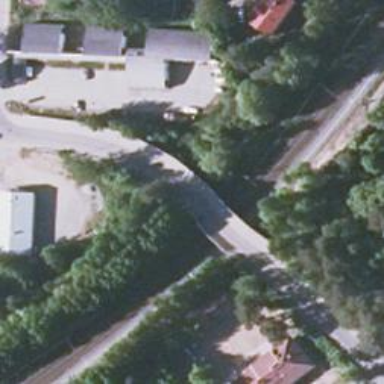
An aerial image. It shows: Bridge over cycleway.